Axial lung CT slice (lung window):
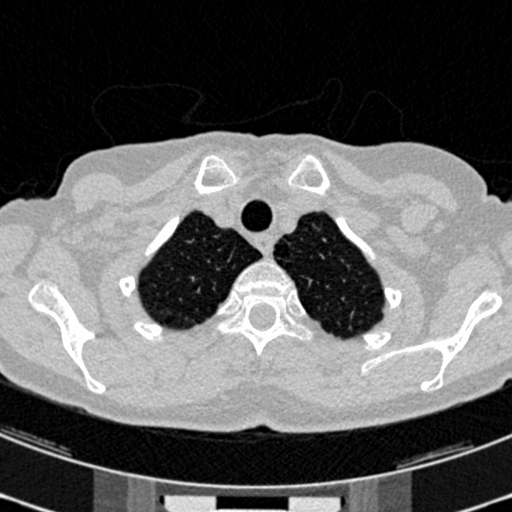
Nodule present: no